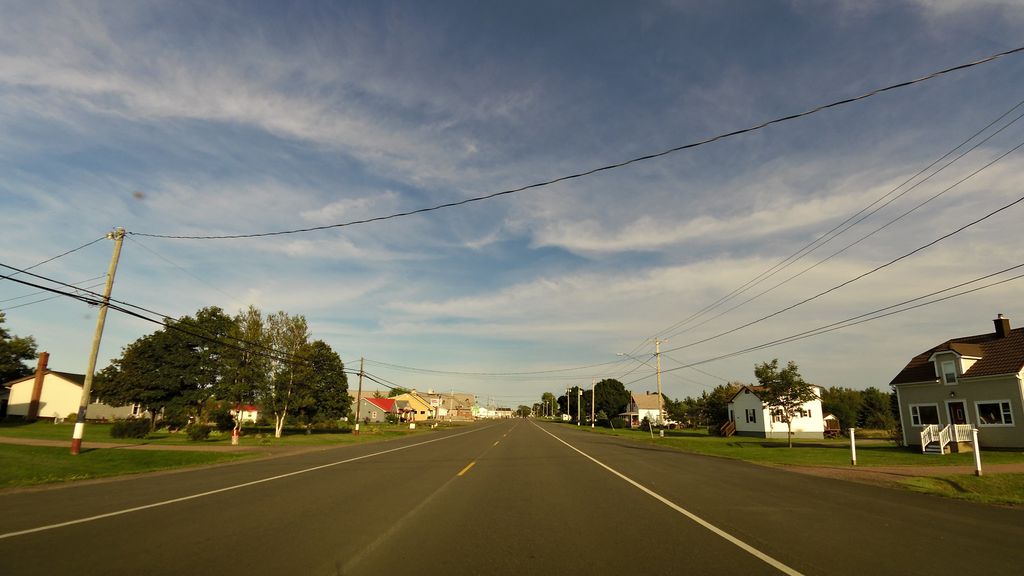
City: charlottetown